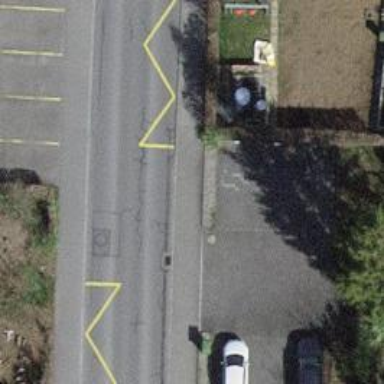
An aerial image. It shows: Uncontrolled zebra crossing on the road.